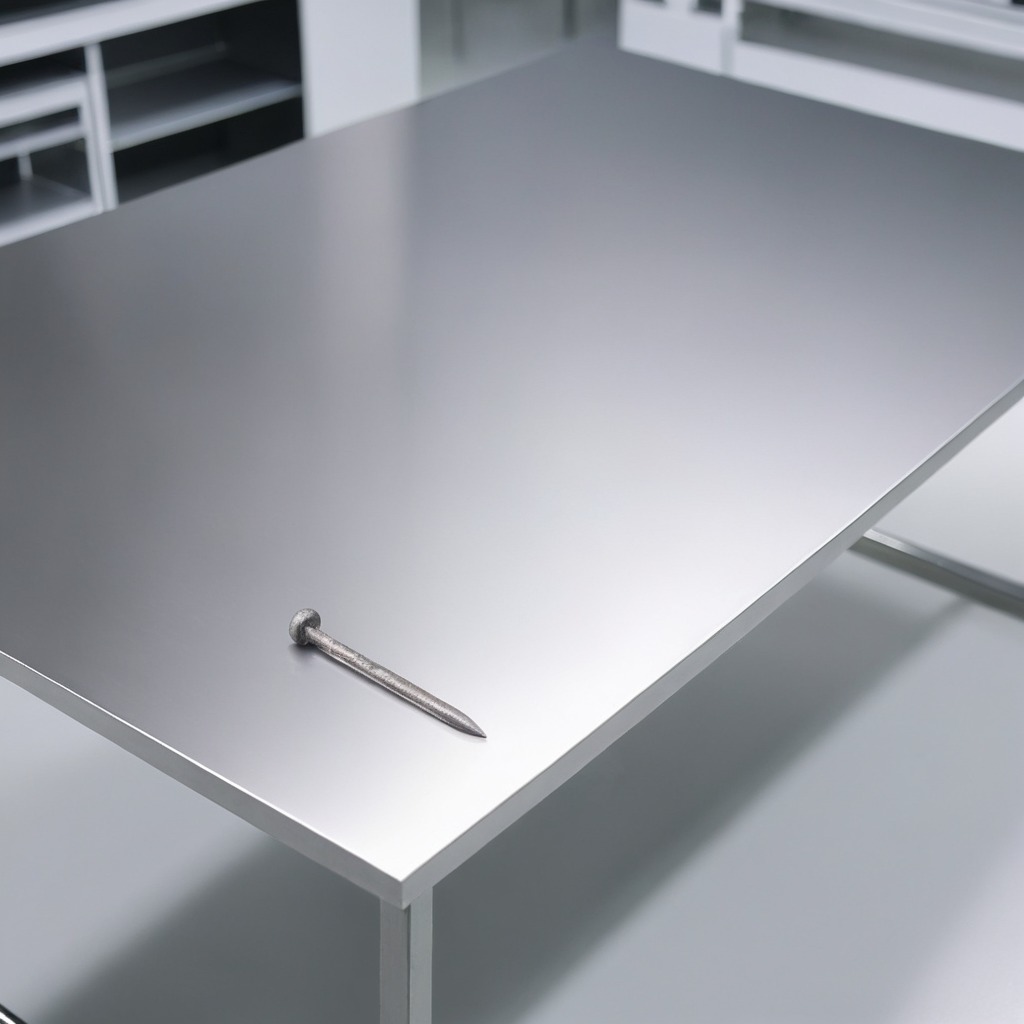
A stainless steel table is being hammered down by an iron nail.